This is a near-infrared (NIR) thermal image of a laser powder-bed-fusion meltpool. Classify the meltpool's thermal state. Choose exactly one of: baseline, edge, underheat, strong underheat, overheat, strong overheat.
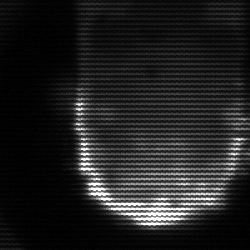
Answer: baseline